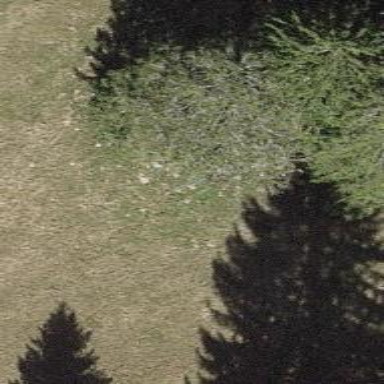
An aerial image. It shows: Single tag "natural: tree."